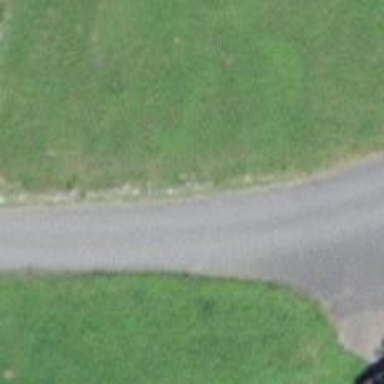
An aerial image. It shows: Residential road with asphalt surface.